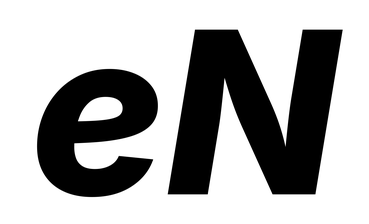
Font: Inter-Italic_ExtraBold_Italic